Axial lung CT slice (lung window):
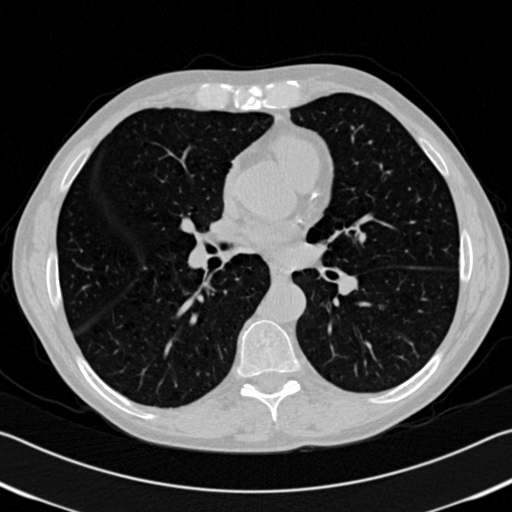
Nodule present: no